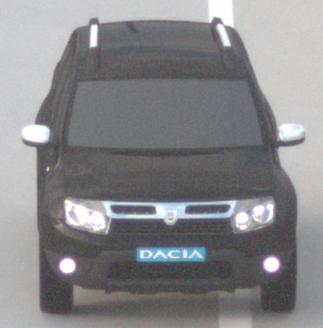
Make: Dacia
Model: Duster dCi 110 FAP
Detailed model: Duster (I)
Model produced from: 2010/06
Model produced until: 2013/11
Doors: 5
Color: black
Road condition: dry road
Daytime: sunrise or sunset
Contrast: low contrast